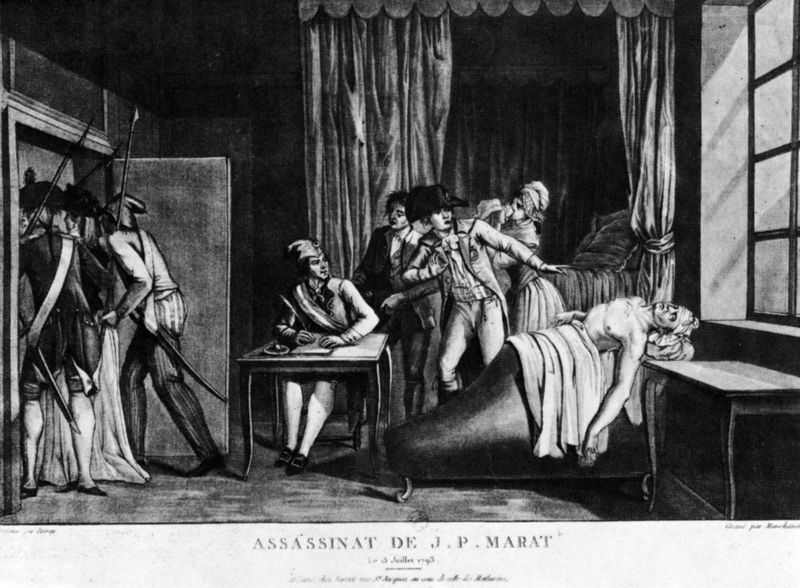
Titel: Die Ermordung Marats
Künstler: Claude Louis Desray
Institution: Paris, Bibliothèque Nationale, Cabinet des Estampes
Schlagwörter: feder, gemälde, mann, sitzen, fenster, frankreich, hut, männer, raum, tisch, tür, zimmer, alt, kappe, mord, tod, tot, trauer, vorhang, mantel, schrank, liegen, bogen, krieg, lanze, soldaten, vorhänge, bett, schlafzimmer, bad, krank, druck, stich, festnahme, revolution, uniform, überfall, napoleon, tinte, badewanne, wanne, leichnam, dolch, ermordung, lanzen, speere, schnallenschuhe, schreiber, david, krankenbett, jakobiner, marat, anschlag, tötung, ffenster, franklreich, trauser